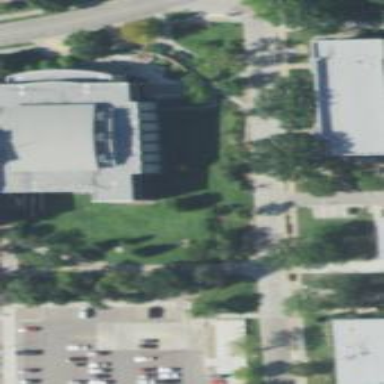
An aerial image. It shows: University building.